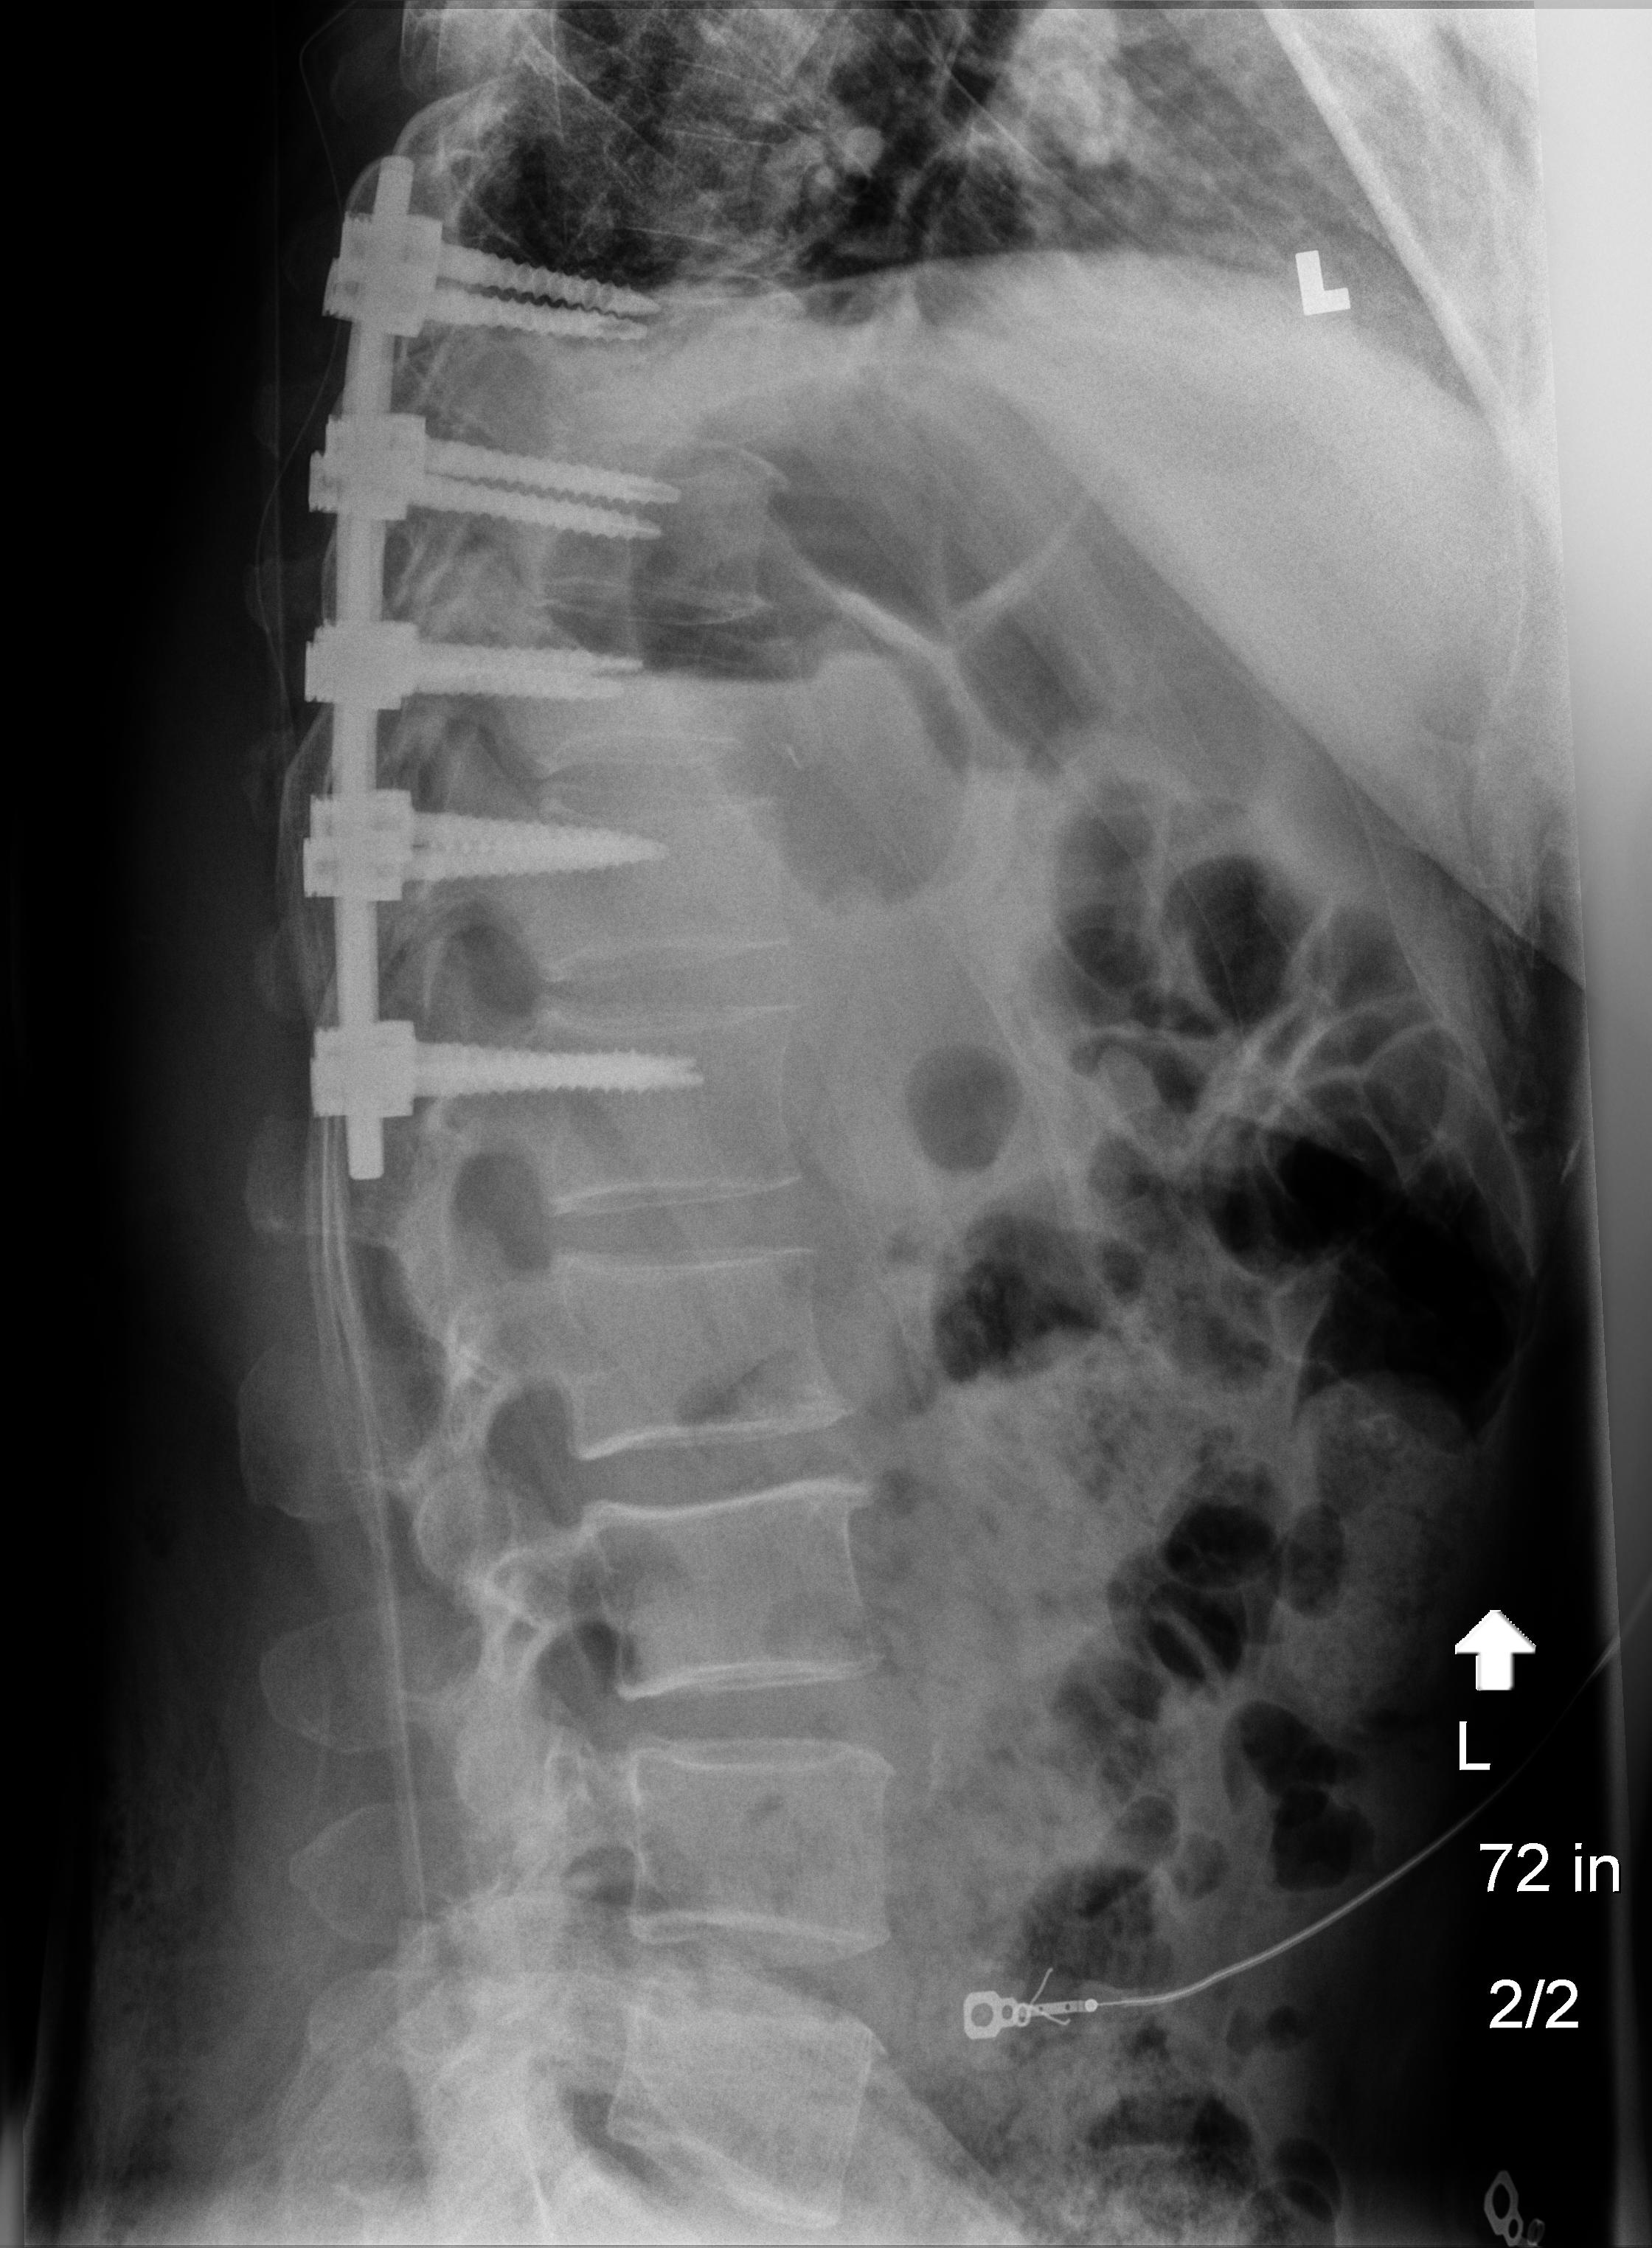
View: LATERAL
Implant manufacturer: orthofix firebird